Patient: sex M, age 75
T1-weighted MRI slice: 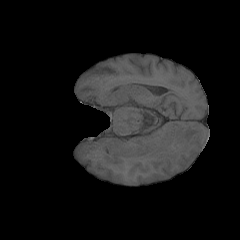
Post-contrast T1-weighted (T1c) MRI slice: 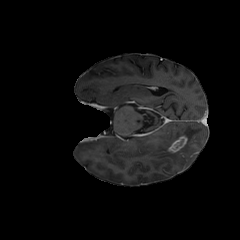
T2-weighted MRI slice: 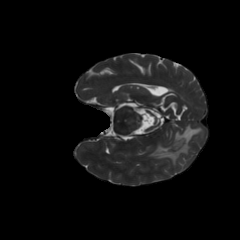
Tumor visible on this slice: yes
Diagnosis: Glioblastoma, IDH-wildtype
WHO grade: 4